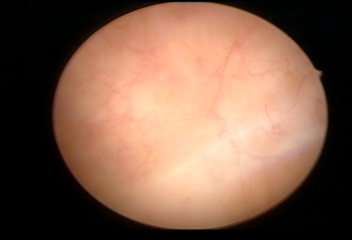
Modality: WLC
Class: Normal mucosa
Bladder cancer association: No